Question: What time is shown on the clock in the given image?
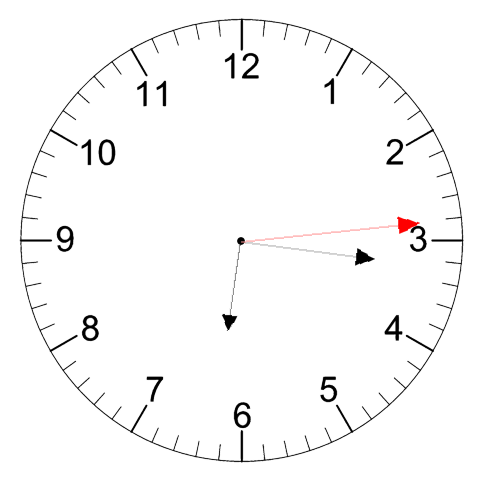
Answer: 06:16:14